Interaction volume radius: 5 \u00c5
Interaction volume height: 15 \u00c5
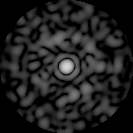
Disorder parameter: 0.8408